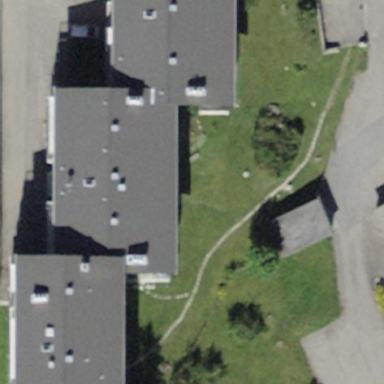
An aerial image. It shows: View of apartment building.